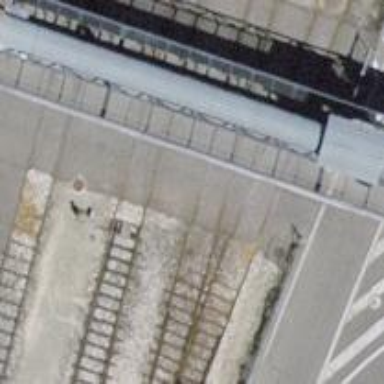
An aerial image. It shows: Railway switch.